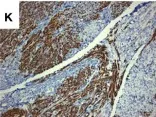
Coexistence of uterine endometrioid adenocarcinoma along with PEComa and leiomyoma. (I-K). SMA. X200) immunostaining.
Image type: pathology (immunostaining)